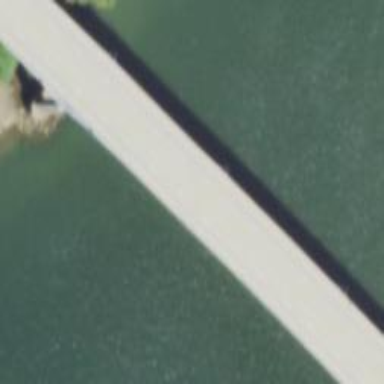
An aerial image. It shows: Bridge on trunk expressway.